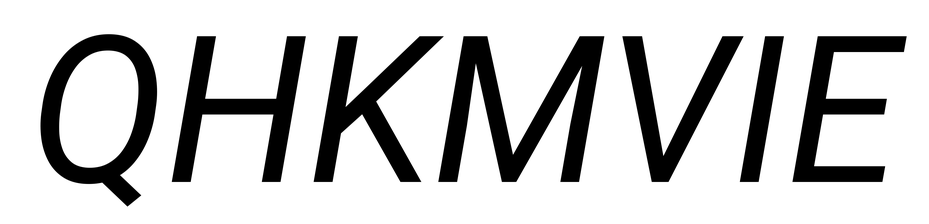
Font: Roboto-Italic_Italic